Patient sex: M
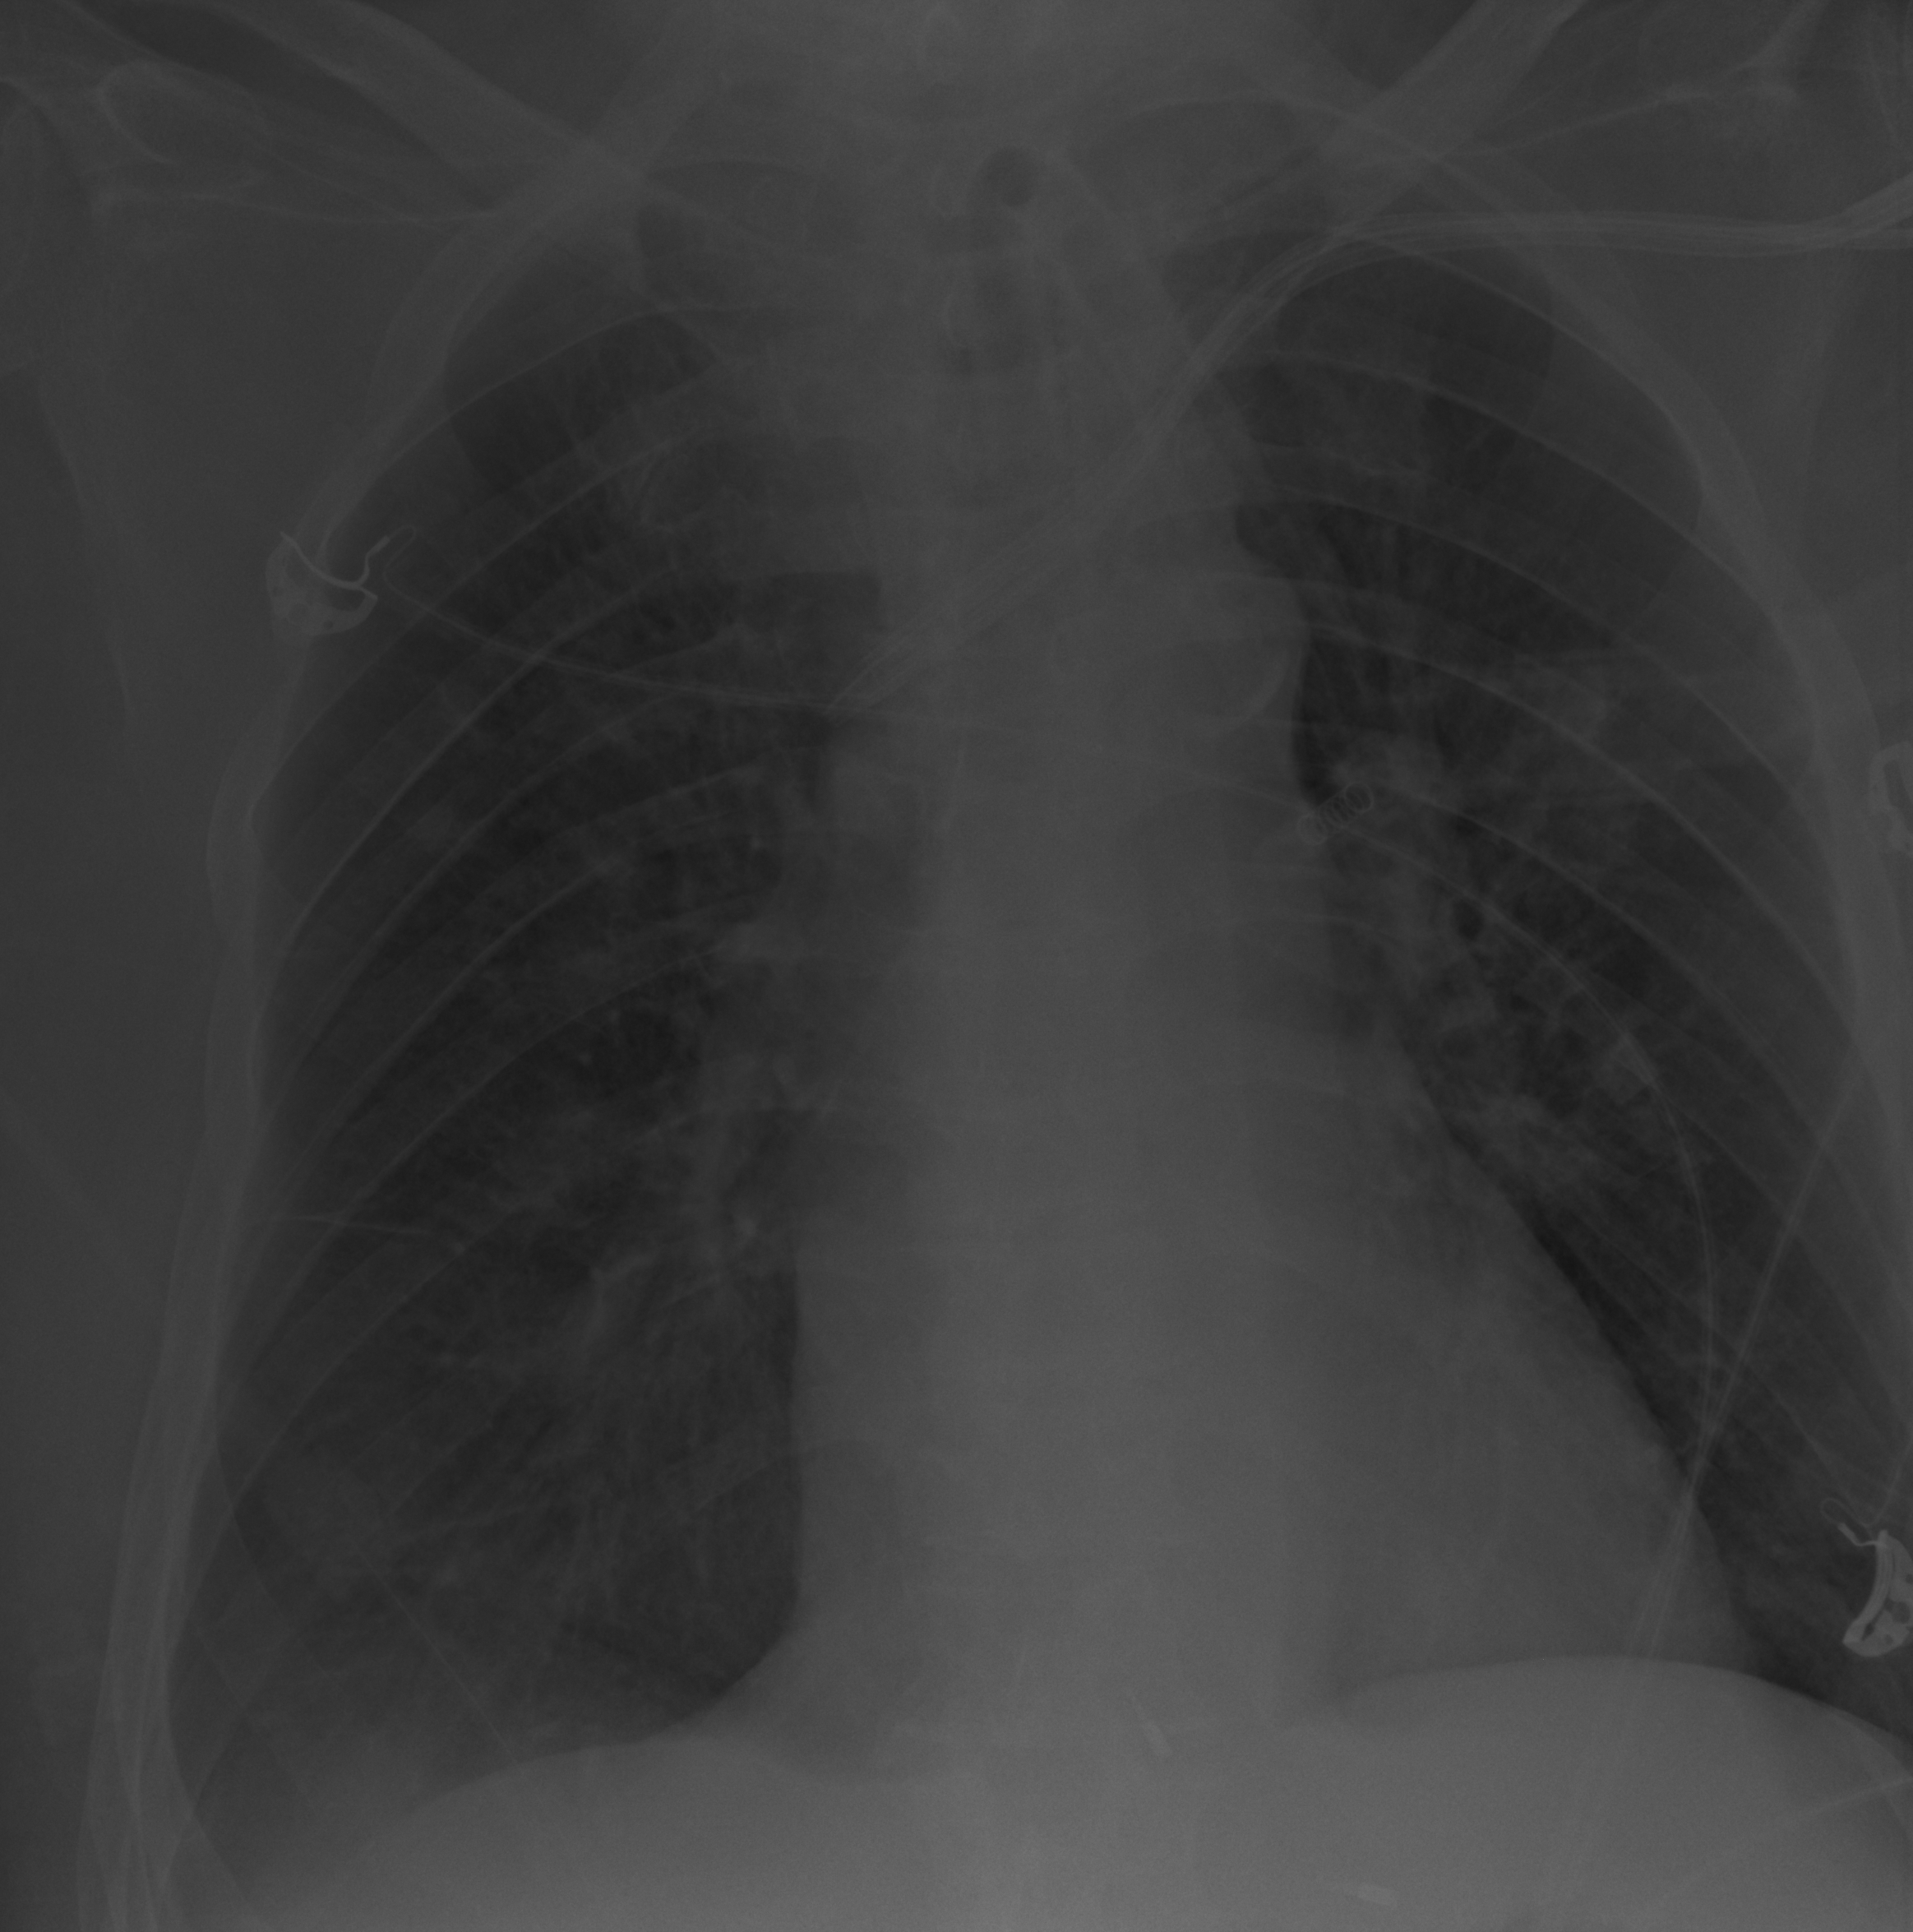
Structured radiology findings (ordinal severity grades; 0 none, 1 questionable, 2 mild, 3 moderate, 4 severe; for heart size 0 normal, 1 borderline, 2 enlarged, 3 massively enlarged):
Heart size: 0
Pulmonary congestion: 2
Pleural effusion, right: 2
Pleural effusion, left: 0
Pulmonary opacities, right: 2
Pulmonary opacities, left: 2
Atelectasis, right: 2
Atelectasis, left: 2